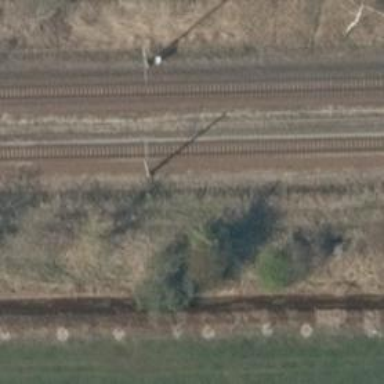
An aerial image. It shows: Milestone along the railway track with catenary mast.